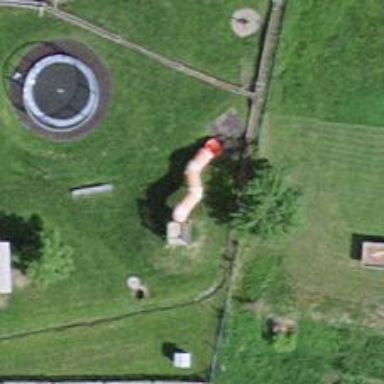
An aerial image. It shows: Playground with slide.